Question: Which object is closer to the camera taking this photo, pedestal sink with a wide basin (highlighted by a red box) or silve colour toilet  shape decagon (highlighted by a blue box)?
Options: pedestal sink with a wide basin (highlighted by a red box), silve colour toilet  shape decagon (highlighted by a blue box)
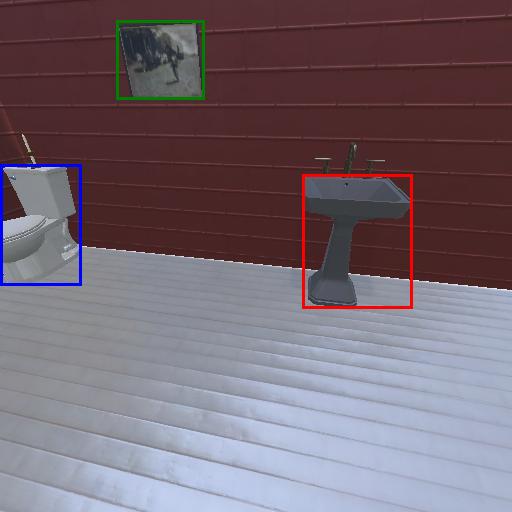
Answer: pedestal sink with a wide basin (highlighted by a red box)